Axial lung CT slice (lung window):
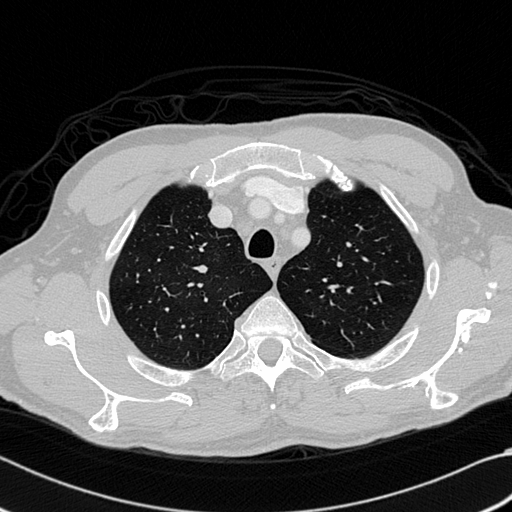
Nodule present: no